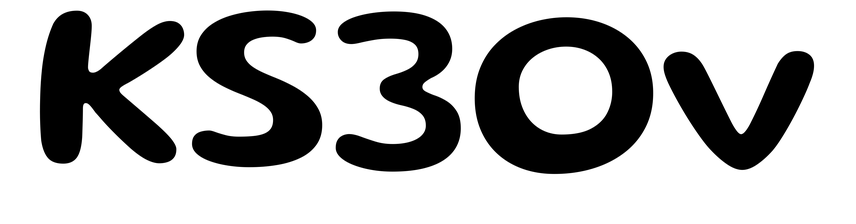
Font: Gluten_Medium